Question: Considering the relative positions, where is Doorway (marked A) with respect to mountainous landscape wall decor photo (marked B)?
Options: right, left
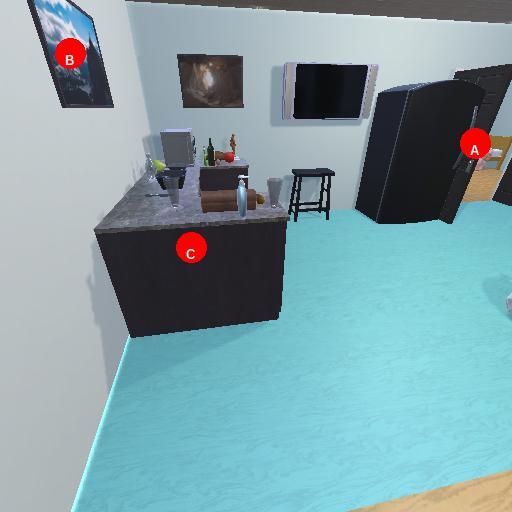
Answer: right